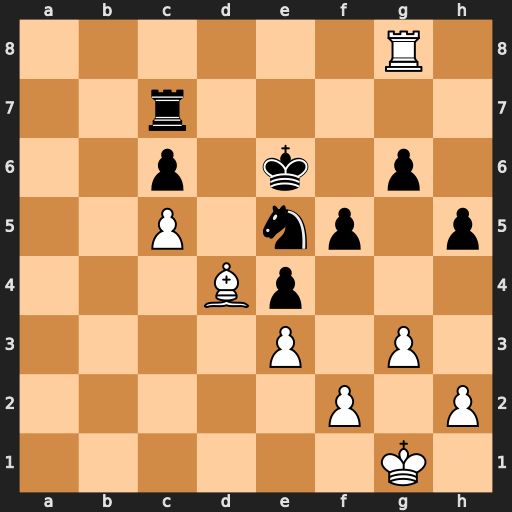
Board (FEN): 6R1/2r5/2p1k1p1/2P1np1p/3Bp3/4P1P1/5P1P/6K1
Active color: w
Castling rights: -
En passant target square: -
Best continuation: Re8+ Re7 Rxe7+ Kxe7 Bxe5